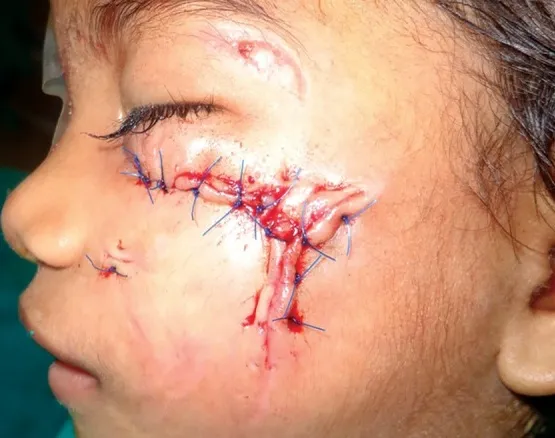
Sutured lacerated wound with vicryl and prolene material.
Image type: medical_photograph (other_medical_photograph)